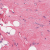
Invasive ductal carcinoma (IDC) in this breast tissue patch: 0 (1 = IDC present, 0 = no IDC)